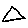
Label: triangle